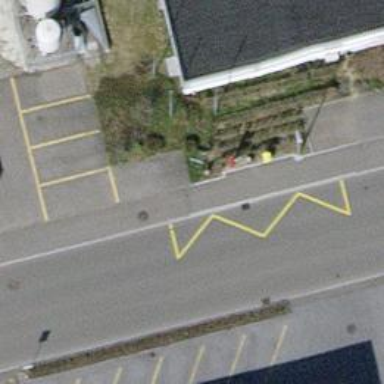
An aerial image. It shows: Bus stop with platform for public transport.